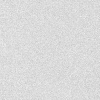
Atmospheric dust classification: dusty